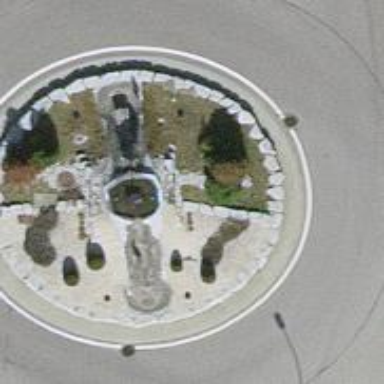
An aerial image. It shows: Beautiful fountain.